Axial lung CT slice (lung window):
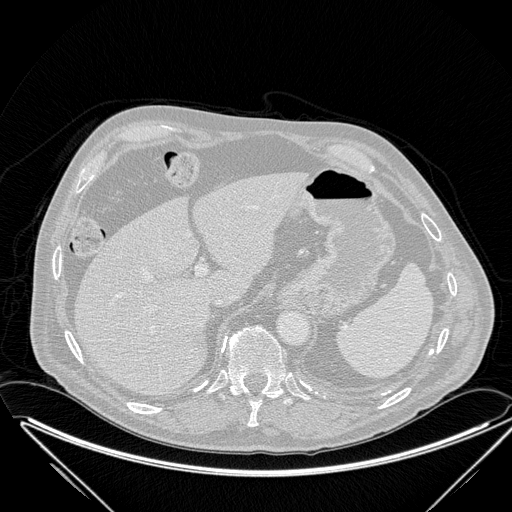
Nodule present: no